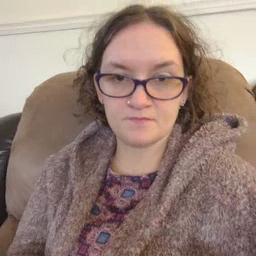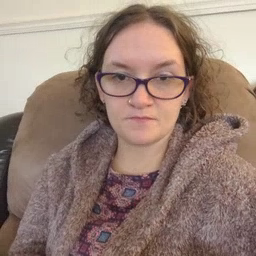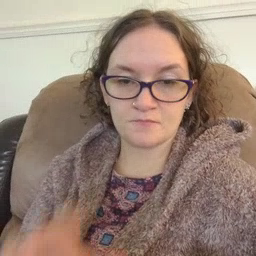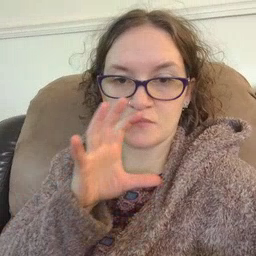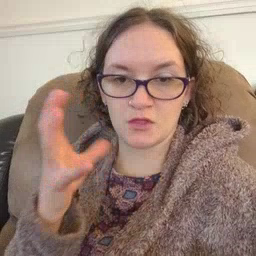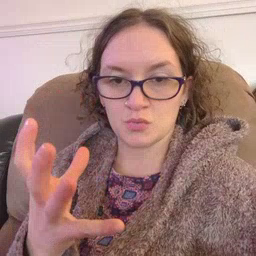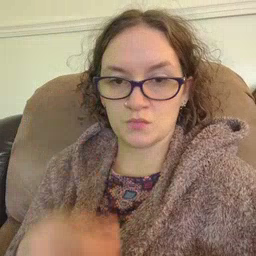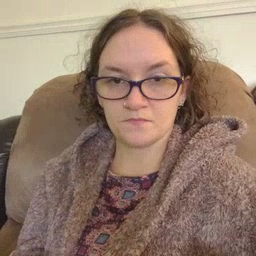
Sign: balloon